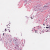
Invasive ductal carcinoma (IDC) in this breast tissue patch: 0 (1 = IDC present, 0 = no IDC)